Question: I want to position an HTML element in the horizontal middle and vertical golden ratio with CSS only. The height of the element must be absolutly flexible, so I can not just set the 'top-attribute' and the 'element-height' to a percentage value. Is there any way to do that?
Schematic representation:

In the image, arrows of the same color are in golden ratio to each other (38.2% : 61.8%). The dotted line is only imaginary.
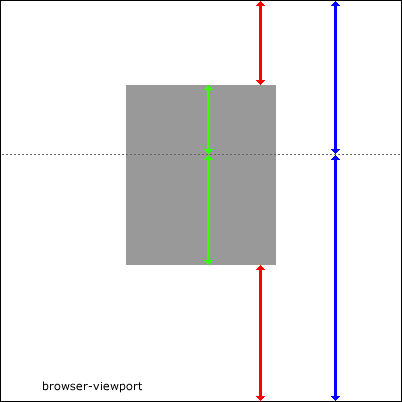
Answer: Finally I found an answer, after eight years :D
Because of new CSS technologies :)
see my CodePen:
<URL>
or the same live example here on stackoverflow:
'''
/***********************************/
/* Here is where the magic happens */
.container {
display: flex; /* we need the flex technique */
flex-direction: column; /* and we need it vertically */
align-items: center; /* horizontally we just center the box */
}
.container::before {
content: " ";
flex-grow: .38196601; /* This is the magic number that places the box vertically in the golden ratio */
}
/* That's it!! */
/* except you want to place it relatively to the viewport - see below, where we position the container element */
/***********************************/
/* To place the container at the golden ratio of the viewport, we need to set the height of "html" and "body" to 100% and margin to 0. Then we use the same technique as we used for the box. */
html,
body {
height: 100%;
margin: 0;
}
body {
display: flex;
flex-direction: column;
align-items: center;
}
body::before {
content: " ";
flex-grow: .38196601;
}
/* The rest are just a few environmental and styling settings */
.container {
border: #000 solid 1px;
height: 20em;
width: 30em;
margin: 0 auto;
}
.box {
width: 10em;
padding: 1em;
border-radius: .5em;
box-shadow: 0 0 1em rgba(0, 0, 0, .5);
text-align: center;
}
'''
'''
<div class="container">
<div class="box">This box is located vertically in the golden ratio of the container element.</div>
</div>
'''